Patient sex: M
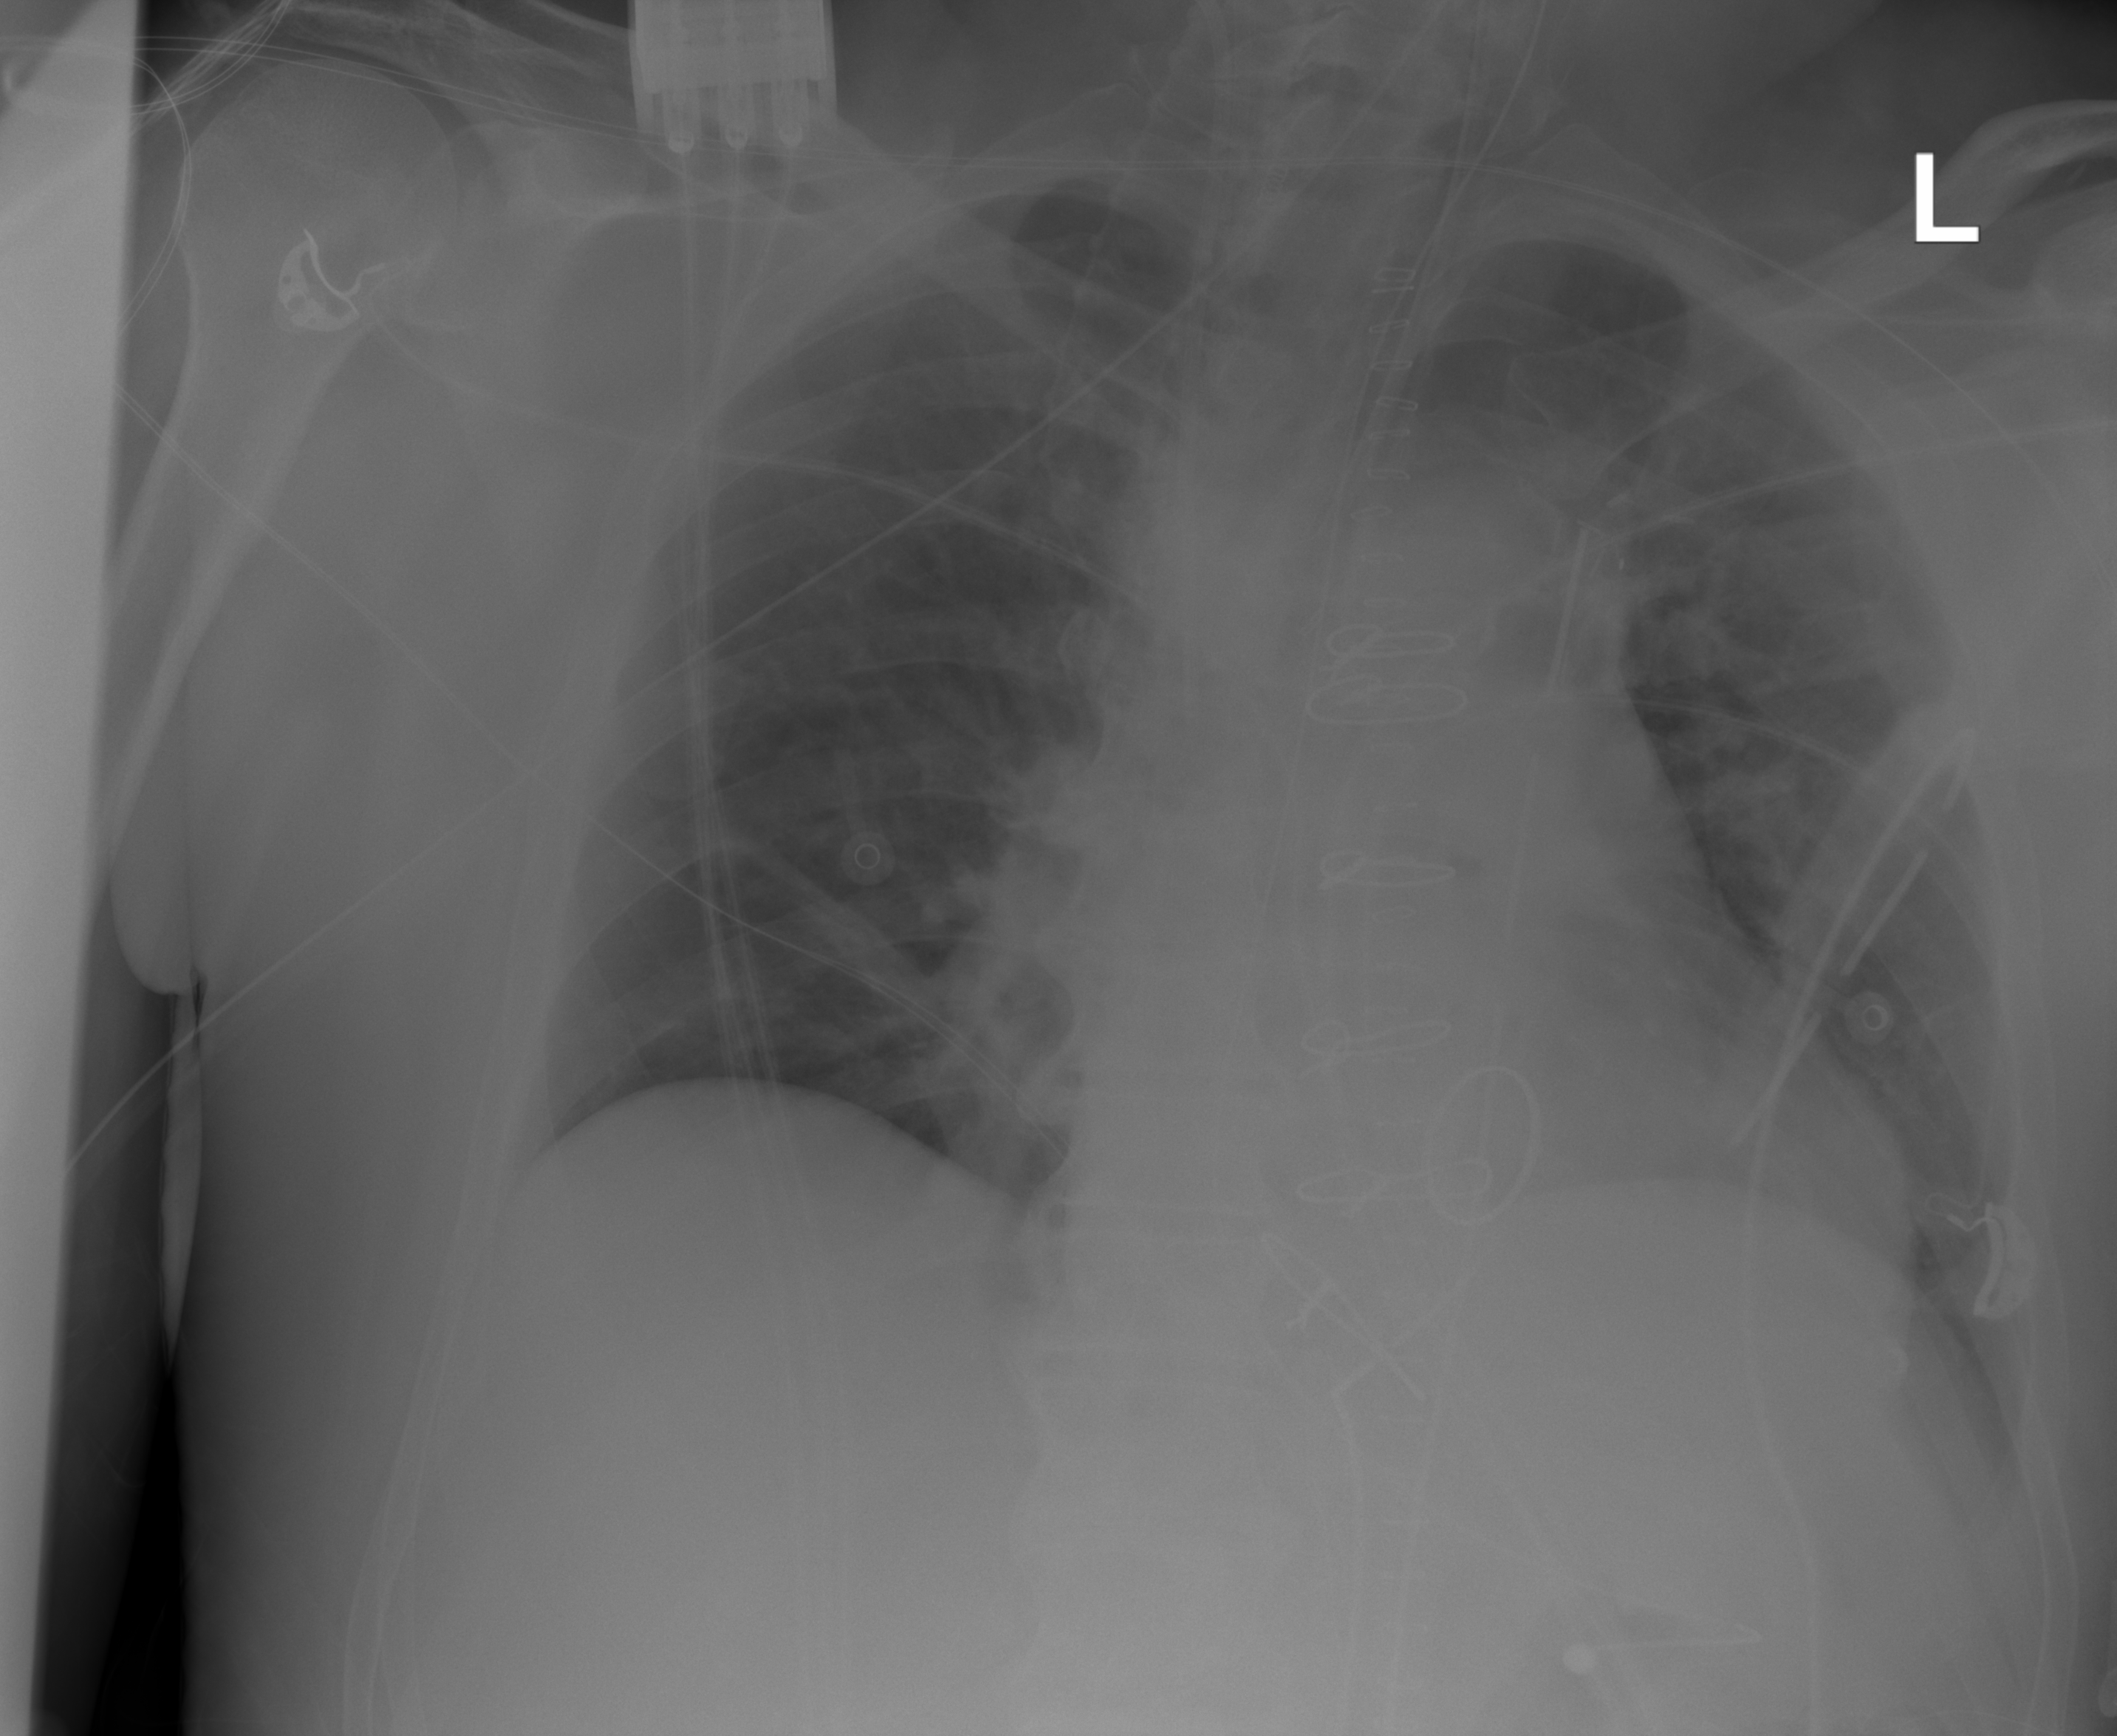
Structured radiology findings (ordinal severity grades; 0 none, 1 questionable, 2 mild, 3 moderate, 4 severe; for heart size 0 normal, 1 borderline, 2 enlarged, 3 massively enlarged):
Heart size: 1
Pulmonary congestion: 0
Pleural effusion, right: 0
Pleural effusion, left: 0
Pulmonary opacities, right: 0
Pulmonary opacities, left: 0
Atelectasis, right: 2
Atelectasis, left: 0